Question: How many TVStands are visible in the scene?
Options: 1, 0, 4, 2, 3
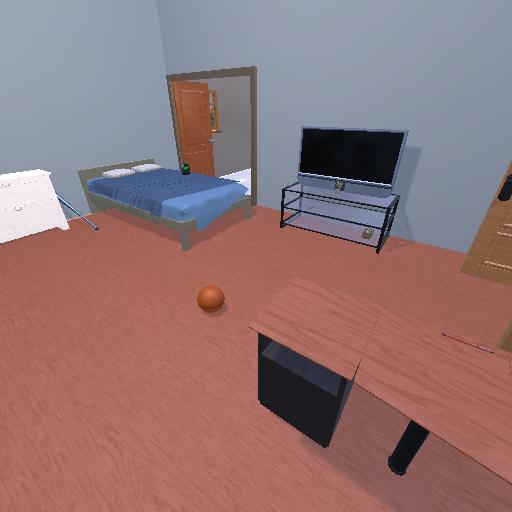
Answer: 1